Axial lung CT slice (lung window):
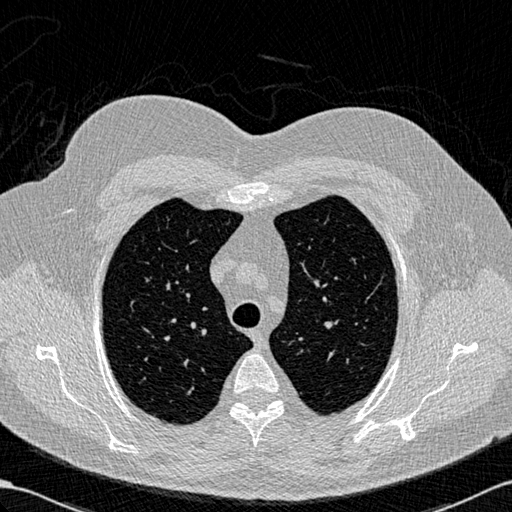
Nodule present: no